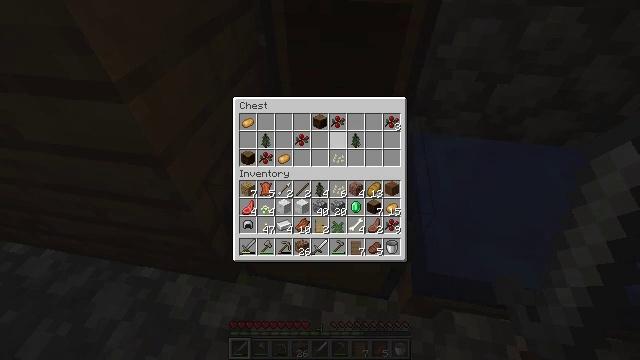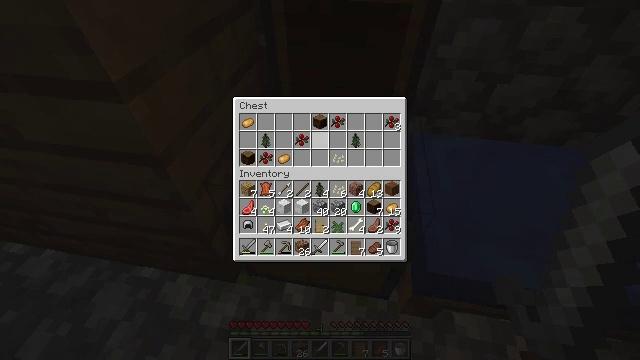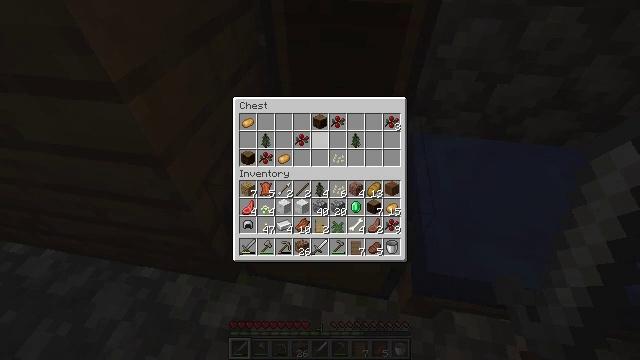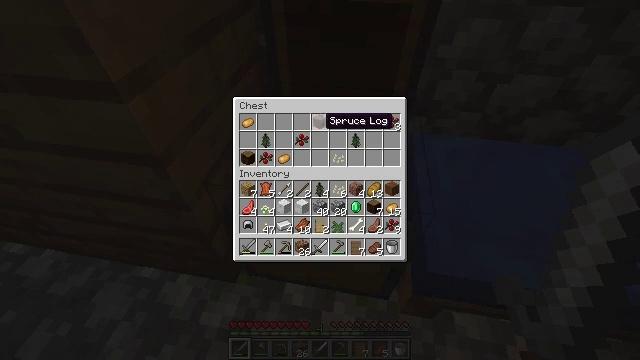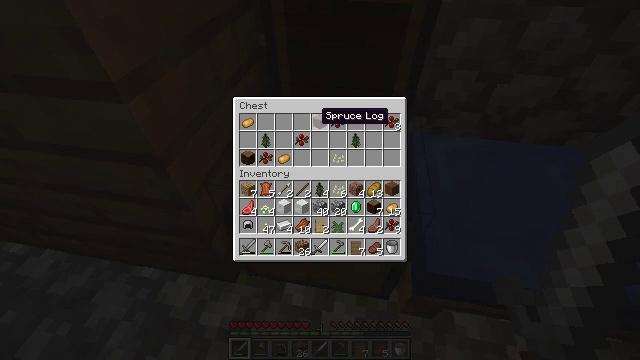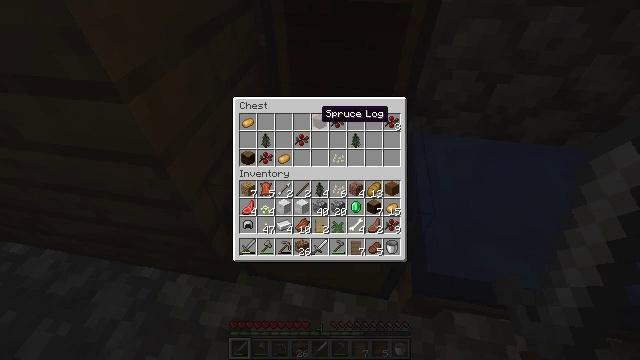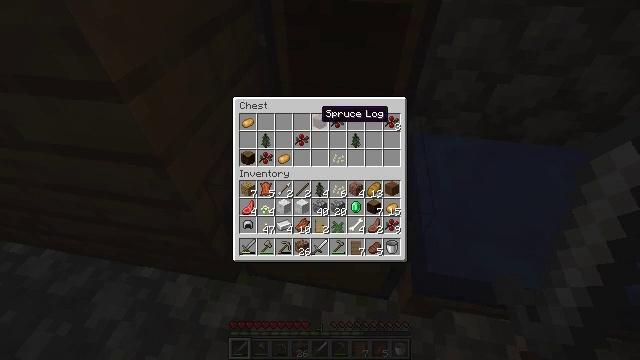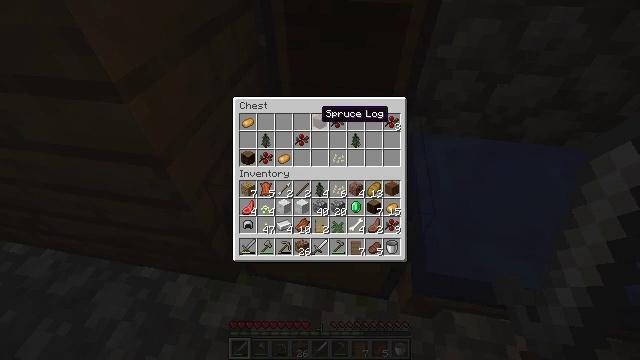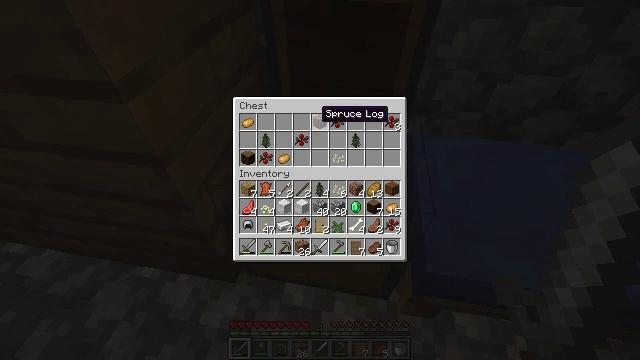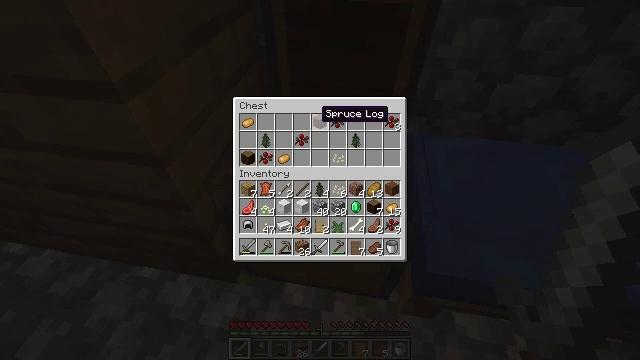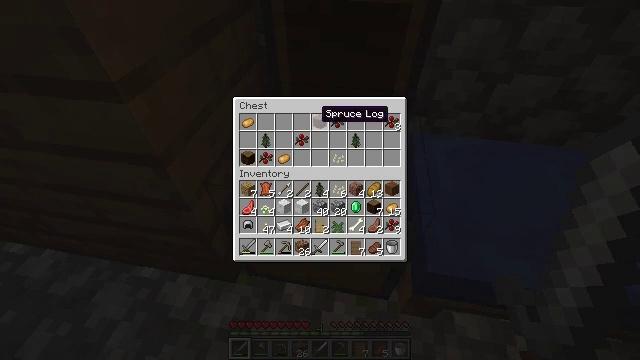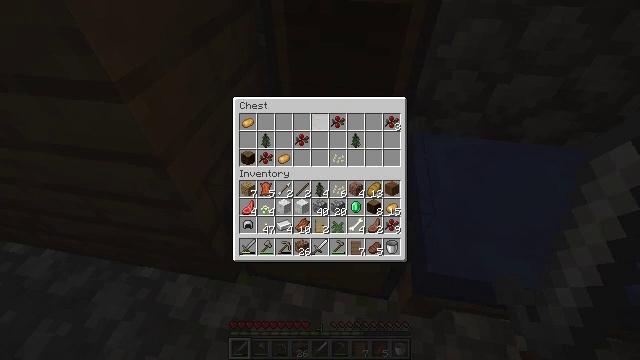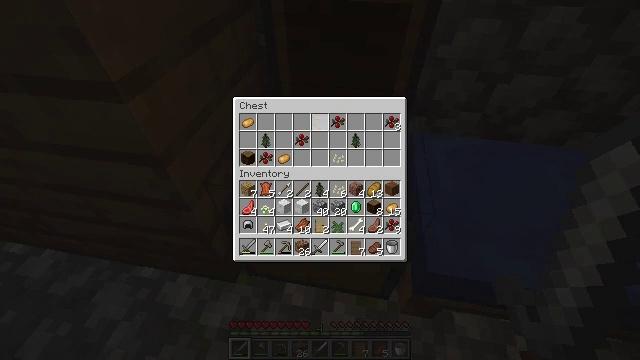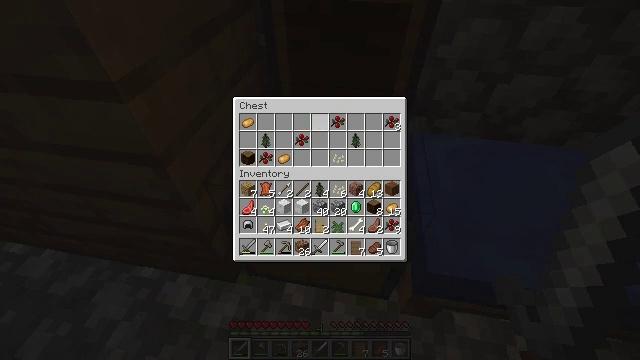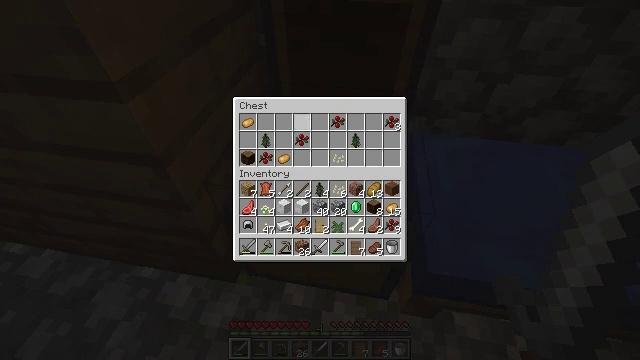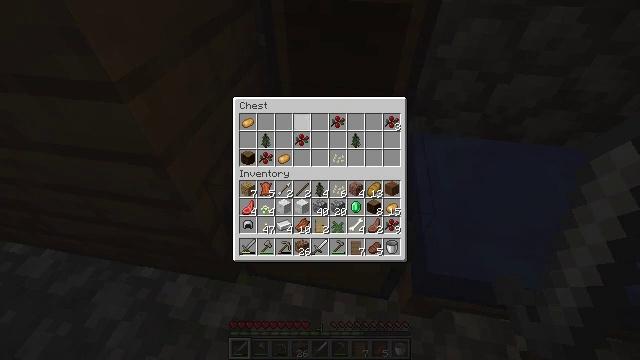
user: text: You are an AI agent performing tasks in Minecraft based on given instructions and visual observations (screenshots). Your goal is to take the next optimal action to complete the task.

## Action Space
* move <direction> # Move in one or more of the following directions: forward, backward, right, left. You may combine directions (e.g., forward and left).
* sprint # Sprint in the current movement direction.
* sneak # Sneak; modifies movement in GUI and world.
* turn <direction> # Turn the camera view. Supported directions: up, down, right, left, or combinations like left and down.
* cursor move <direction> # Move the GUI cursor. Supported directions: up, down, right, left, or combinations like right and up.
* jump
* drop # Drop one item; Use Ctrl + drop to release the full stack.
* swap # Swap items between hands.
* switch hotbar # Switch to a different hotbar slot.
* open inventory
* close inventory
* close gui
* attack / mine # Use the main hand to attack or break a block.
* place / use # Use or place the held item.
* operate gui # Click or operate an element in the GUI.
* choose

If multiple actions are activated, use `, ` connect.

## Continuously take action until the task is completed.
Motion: motion action
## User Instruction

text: Reclaim the spruce door from a structure.
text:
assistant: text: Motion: cursor move up
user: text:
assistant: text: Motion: no_op
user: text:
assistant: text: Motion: no_op
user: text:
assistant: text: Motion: no_op
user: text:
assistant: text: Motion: no_op
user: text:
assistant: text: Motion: no_op
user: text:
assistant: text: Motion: no_op
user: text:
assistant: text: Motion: sneak
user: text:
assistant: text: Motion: sneak
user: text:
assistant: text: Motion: sneak
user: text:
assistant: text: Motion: sneak, operate gui
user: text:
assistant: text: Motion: sneak, operate gui
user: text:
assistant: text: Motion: sneak, operate gui
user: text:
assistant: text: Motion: sneak, cursor move left
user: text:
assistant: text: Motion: sneak
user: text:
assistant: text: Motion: sneak
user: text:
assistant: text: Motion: sneak, cursor move left
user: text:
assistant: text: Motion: sneak, cursor move left and down
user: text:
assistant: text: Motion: sneak
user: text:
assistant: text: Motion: sneak
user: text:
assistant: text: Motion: sneak, cursor move left
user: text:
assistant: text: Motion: sneak
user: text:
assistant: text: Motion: sneak
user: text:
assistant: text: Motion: sneak
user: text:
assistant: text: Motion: sneak
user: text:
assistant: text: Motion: sneak, operate gui
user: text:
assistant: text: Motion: sneak, operate gui
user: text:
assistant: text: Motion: sneak
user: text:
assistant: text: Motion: sneak, cursor move right
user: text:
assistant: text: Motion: sneak